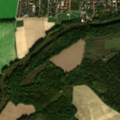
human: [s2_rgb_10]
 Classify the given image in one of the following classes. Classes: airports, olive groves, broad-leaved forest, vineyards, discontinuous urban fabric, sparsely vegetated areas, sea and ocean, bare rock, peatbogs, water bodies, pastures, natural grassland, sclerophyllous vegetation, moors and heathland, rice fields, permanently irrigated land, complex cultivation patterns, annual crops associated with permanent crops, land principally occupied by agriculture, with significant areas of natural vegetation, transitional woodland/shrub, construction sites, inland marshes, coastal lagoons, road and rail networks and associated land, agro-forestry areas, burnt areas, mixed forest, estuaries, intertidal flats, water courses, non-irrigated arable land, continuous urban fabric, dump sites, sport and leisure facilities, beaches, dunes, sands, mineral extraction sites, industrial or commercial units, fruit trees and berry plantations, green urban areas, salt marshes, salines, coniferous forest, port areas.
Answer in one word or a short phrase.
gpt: discontinuous urban fabric, non-irrigated arable land, land principally occupied by agriculture, with significant areas of natural vegetation, broad-leaved forest